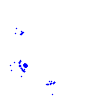
Particle: proton